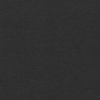
Label: dusty